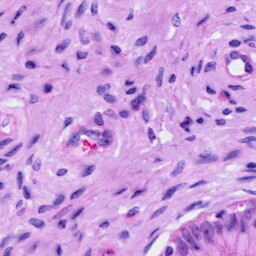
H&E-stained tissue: Cervix